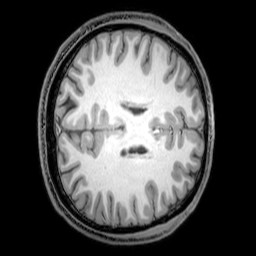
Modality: T1w
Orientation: axial
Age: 24
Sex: male
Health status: healthy
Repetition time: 0.081 s
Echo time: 0.037 s